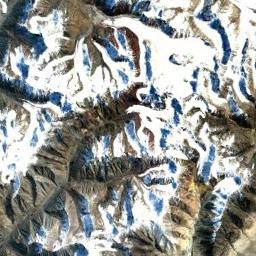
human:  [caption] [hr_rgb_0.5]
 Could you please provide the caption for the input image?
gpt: The snow berg is consist of bare land and white snow .

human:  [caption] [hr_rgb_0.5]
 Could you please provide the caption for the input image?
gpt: The snowberg has some valley glaciers but some ridges are not covered by glaciers .

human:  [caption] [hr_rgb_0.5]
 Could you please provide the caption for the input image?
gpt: The white snow on the snow-capped mountains is veined .

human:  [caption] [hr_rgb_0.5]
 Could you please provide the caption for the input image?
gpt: There is a lot of snow on the snowberg .

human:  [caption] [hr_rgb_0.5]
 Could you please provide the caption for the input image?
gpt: There are much snow on the ridges of the snowbergs .